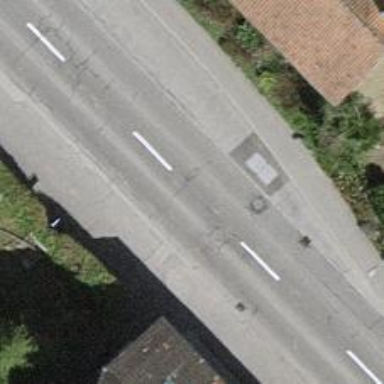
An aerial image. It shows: Bus stop with designated stop position for public transport.